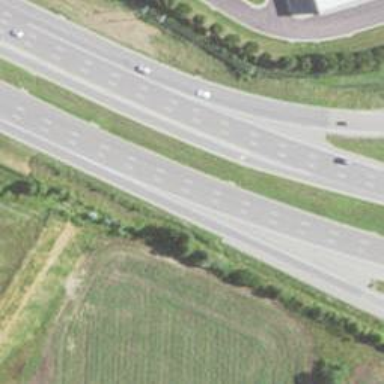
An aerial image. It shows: Expressway with asphalt surface classified as trunk highway.